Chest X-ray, PA view. Patient: 64 years old, sex M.
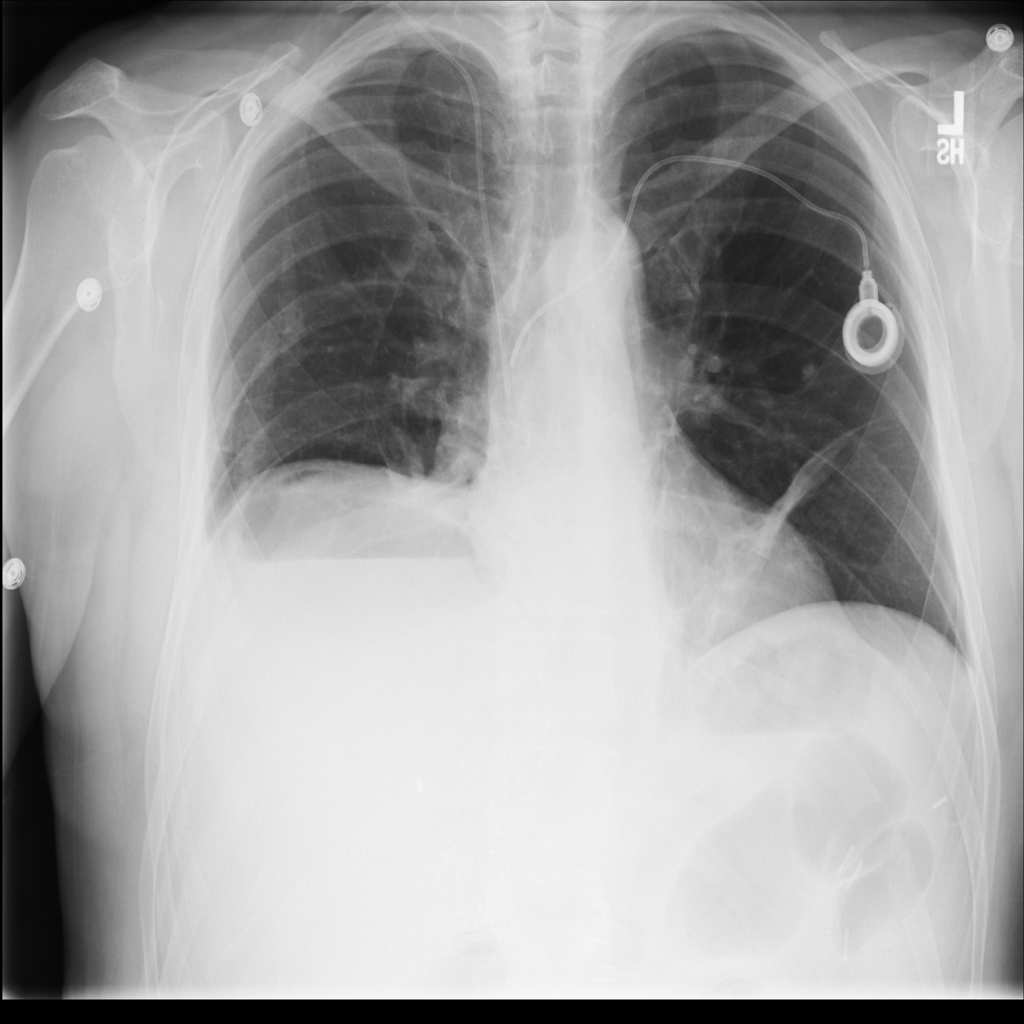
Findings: Atelectasis